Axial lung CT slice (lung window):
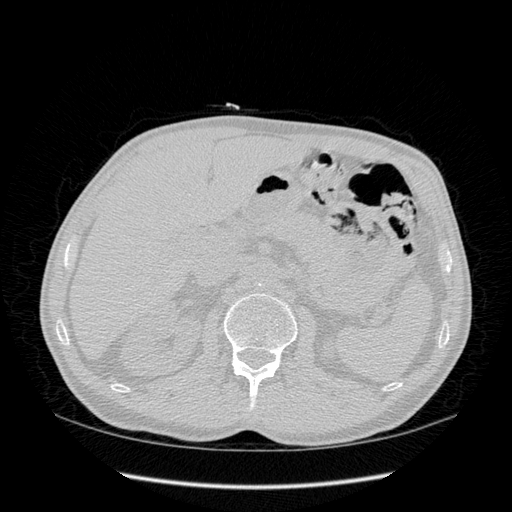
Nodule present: no